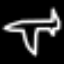
Label: airplane